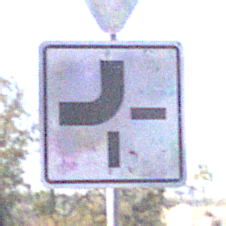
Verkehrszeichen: VerlaufVorfahrtsstrasse2
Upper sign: VorfahrtGewaehren
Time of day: Midday
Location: Outdoor (Nature)
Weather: Clear
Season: NotSpecified
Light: Natural